Question: I need a suggestion how to convert the image in rectangle into a grayscale image.
I want to convert the rectangle around the tube to grayscale:

'''
for (int i = 612; i >= 0; i = i-204)
{
cout << "i" << i << endl;
rectangle( OI, Rect(i, 0, 161, 643), 1, 2, 8, 0 );
}
imshow("Display window",OI);
'''
I am using 'rectangle' function to draw rectangle.
Are there any suggestions for how can I convert the image in the rectangle into grayscale?
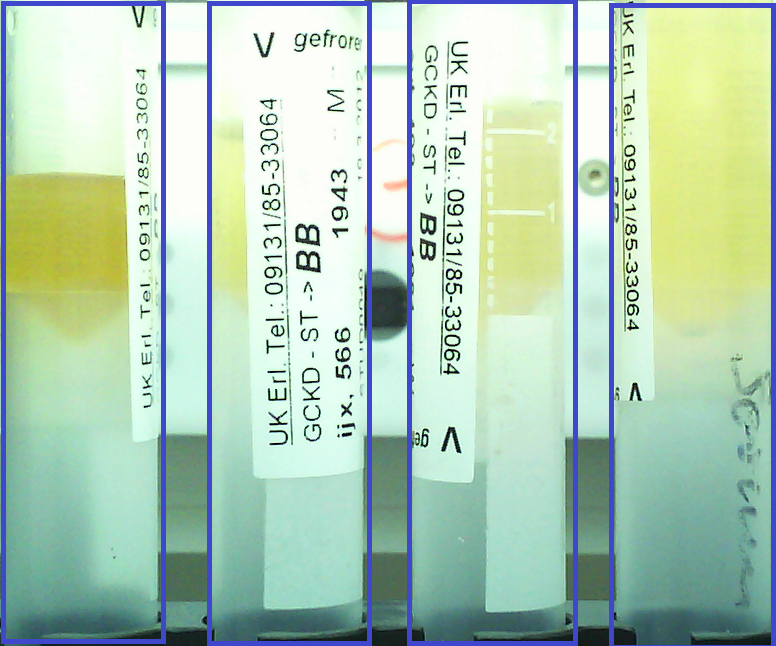
Answer: You can:
1. Crop the 3 channel image with a given rectangle
2. Convert the cropped image to grayscale. The result will be a single channel image
3. Convert the grayscale image to 3 channels, or you can't copy it into the original image
4. Copy the 3 channel grayscale image into the original image.
Result (example with 2 roi):
<URL>
Code:
'''
#include <opencv2\opencv.hpp>
using namespace cv;
int main()
{
// Your image
Mat3b img = imread("path_to_image");
// Your rects
vector<Rect> rois{ Rect(50, 50, 200, 300), Rect(400, 100, 200, 380) };
for (int i = 0; i < rois.size(); ++i)
{
// Convert each roi to grayscale
Mat crop = img(rois[i]).clone(); // Crop is color CV_8UC3
cvtColor(crop, crop, COLOR_BGR2GRAY); // Now crop is grayscale CV_8UC1
cvtColor(crop, crop, COLOR_GRAY2BGR); // Now crop is grayscale, CV_8UC3
crop.copyTo(img(rois[i])); // Copy grayscale CV_8UC3 into color image
}
// Show results
imshow("Result", img);
waitKey();
return 0;
}
'''